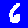
Digit: 6